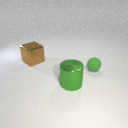
small green rubber sphere behind large green metal cylinder